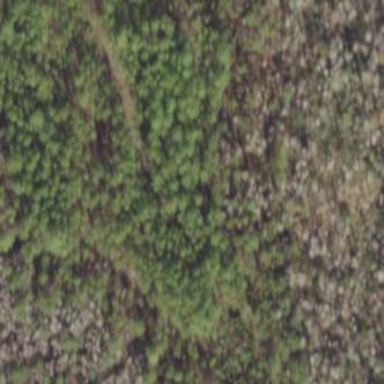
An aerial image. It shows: Woodland consisting mainly of needle-leaved trees.